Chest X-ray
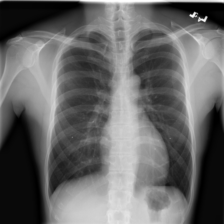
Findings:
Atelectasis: negative
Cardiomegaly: negative
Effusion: negative
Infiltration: negative
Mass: negative
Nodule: negative
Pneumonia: negative
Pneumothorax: negative
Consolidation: negative
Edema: negative
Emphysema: negative
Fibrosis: negative
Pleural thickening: negative
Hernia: negative